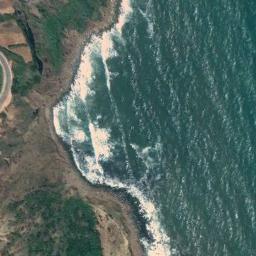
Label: beach